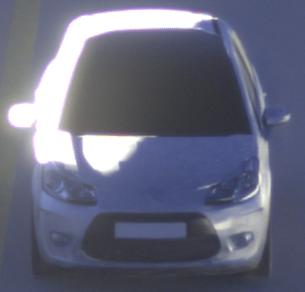
Make: Citroen
Model: C3 1.1
Detailed model: C3 (II)
Model produced from: 2010/01
Model produced until: 2012/03
Doors: 5
Color: white
Road condition: dry road
Daytime: sunrise or sunset
Contrast: high contrast